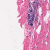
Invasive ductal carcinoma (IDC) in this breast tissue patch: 0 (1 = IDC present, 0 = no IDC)